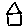
Label: house